Interaction volume radius: 5 \u00c5
Interaction volume height: 25 \u00c5
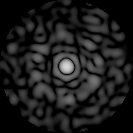
Disorder parameter: 0.8423